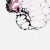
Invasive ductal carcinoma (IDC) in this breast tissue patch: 0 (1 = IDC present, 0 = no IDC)